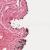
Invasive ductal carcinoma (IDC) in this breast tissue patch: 0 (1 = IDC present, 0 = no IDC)